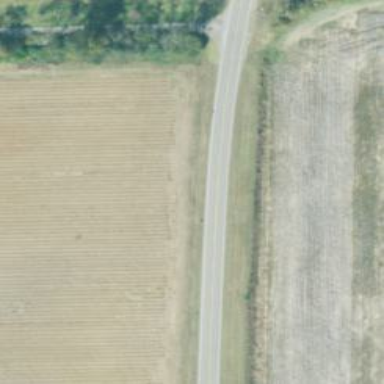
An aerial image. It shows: Secondary road.